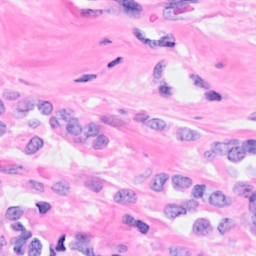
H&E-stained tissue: Breast